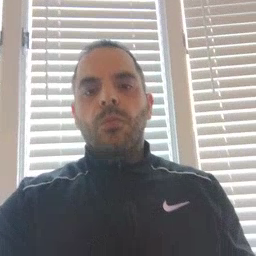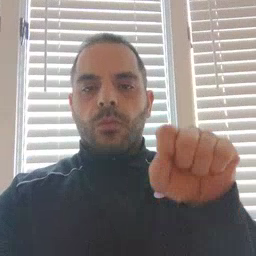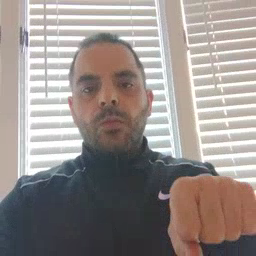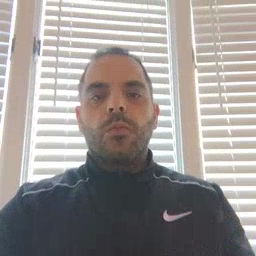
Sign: can